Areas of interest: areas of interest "Tennis Court"
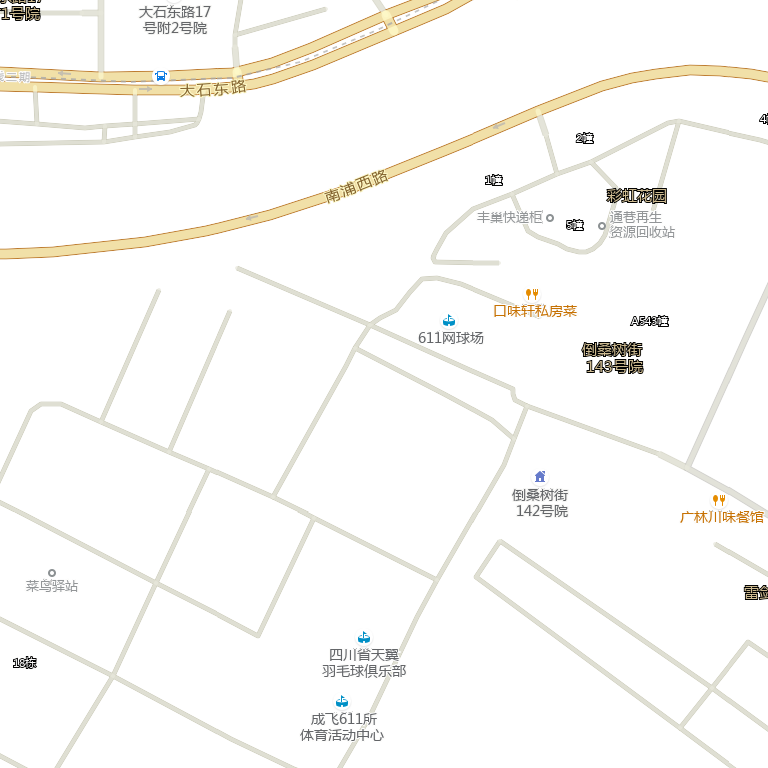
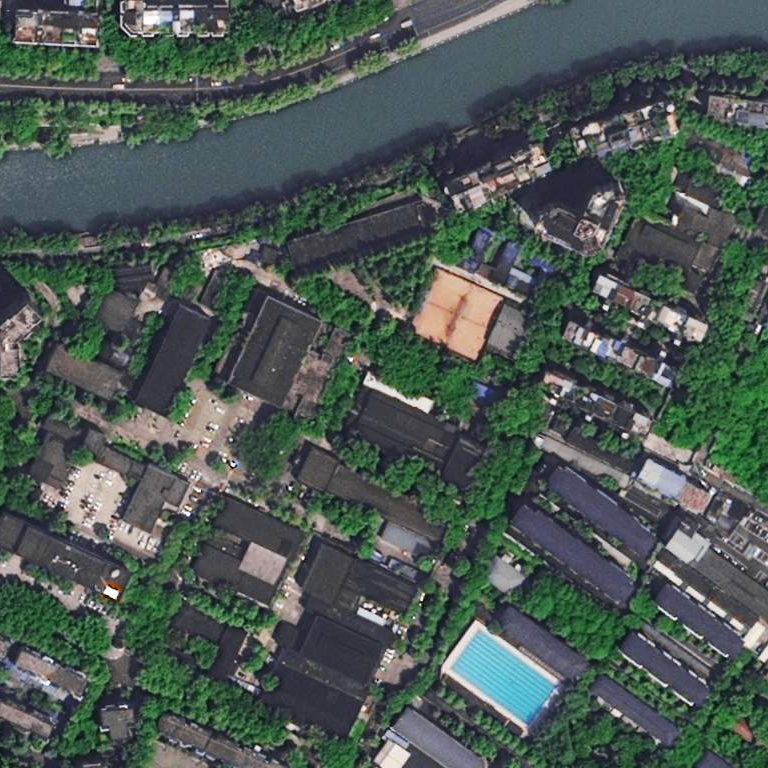